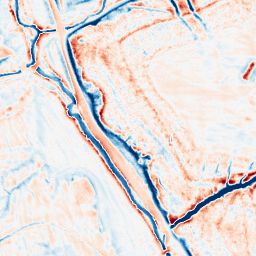
Category: edge_preserving
Decomposition family: guided
Decomposition parameters: radius: 4
eps: 0.1
Upsampling method: sinc_hamming
Upsampling parameters: scale: 2
kernel_size: 4
Upsampling scale: 2